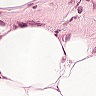
Metastatic tissue present: no